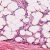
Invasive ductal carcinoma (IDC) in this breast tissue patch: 1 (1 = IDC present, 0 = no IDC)